Interaction volume radius: 5 \u00c5
Interaction volume height: 15 \u00c5
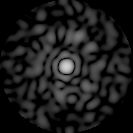
Disorder parameter: 0.8721